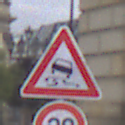
Verkehrszeichen: SchleuderOderRutschgefahr
Zusatzzeichen unten: Geschwindigkeit20
Umgebung: Outdoor, Urban
Tageszeit: Midday
Wetter: Overcast
Licht: Natural
Jahreszeit: NotSpecified
Kontrast: LowContrast